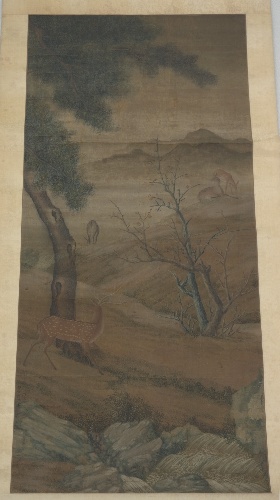
Title: 清   佚名   舊傳郎世寧   游鹿圖   軸|Fawn at Play
Artist: Unidentified artist|Giuseppe Castiglione
Artist bio: |Italian, Milan 1688–1766 Beijing
Object type: Hanging scroll
Classification: Paintings
Medium: Hanging scroll
Culture: China
Period: Qing dynasty (1644–1911)
Dimensions: Overall: 24 3/4 x 54 in. (62.9 x 137.2 cm)
Department: Asian Art
Credit line: John Stewart Kennedy Fund, 1913
Accession year: 1913
Repository: Metropolitan Museum of Art, New York, NY
Tags: Deer|Landscapes